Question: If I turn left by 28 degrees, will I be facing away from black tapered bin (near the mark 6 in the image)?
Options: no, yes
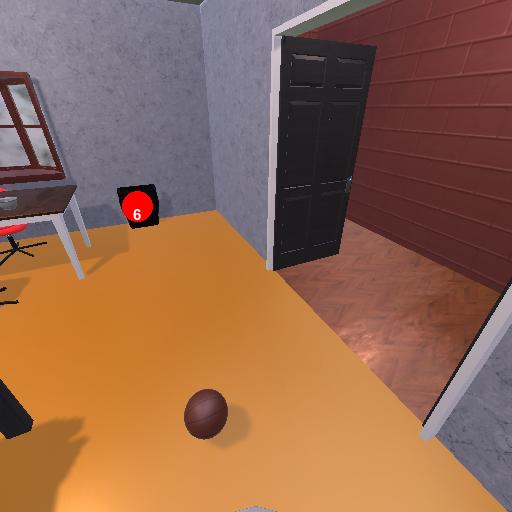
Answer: no